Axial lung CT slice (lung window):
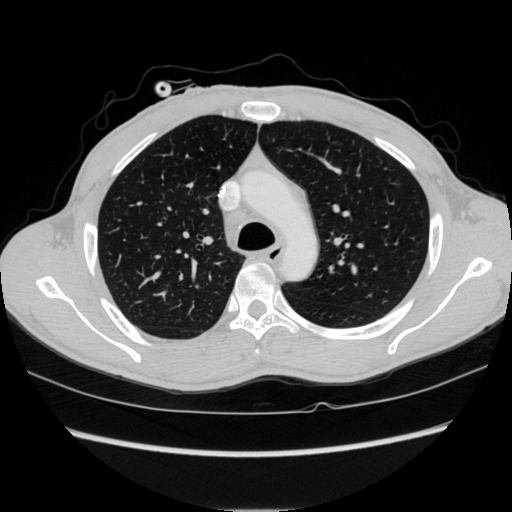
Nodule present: no